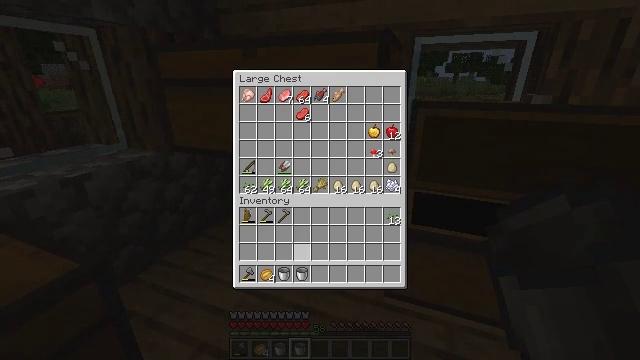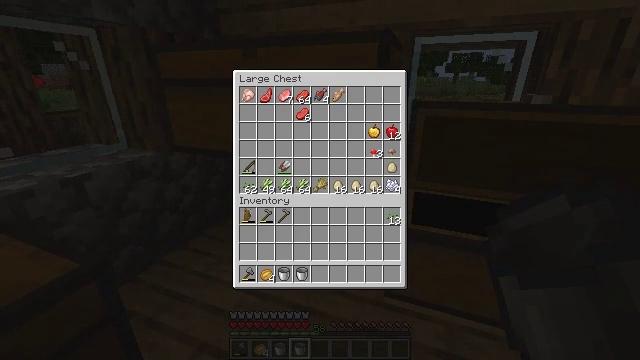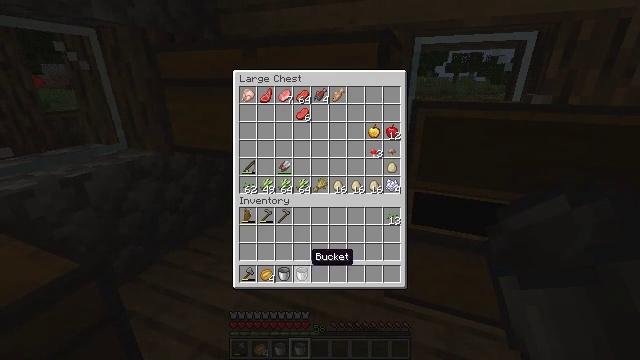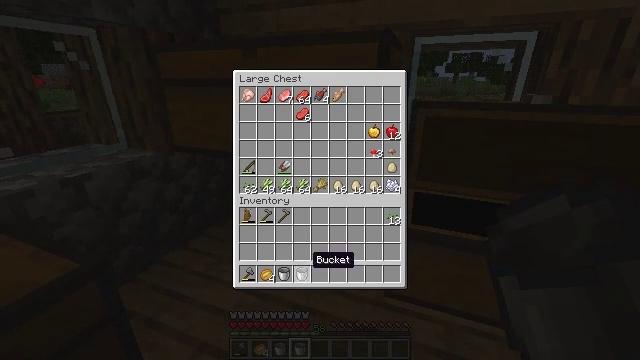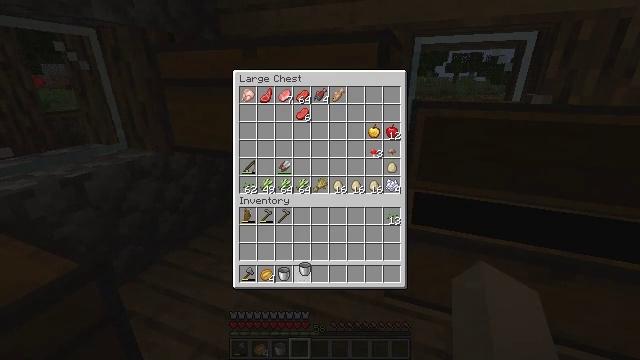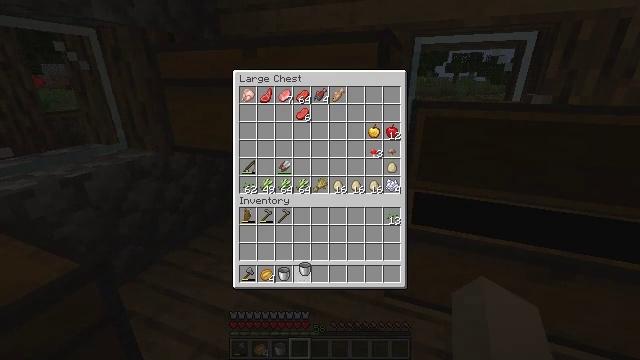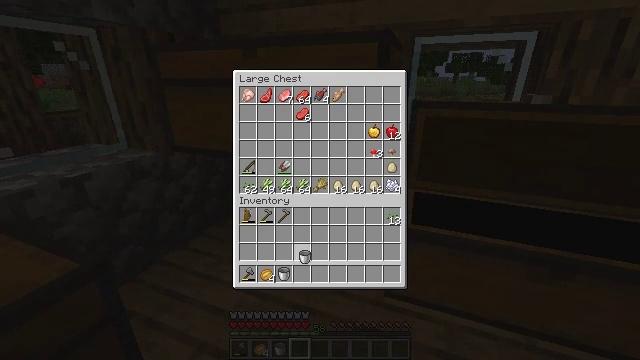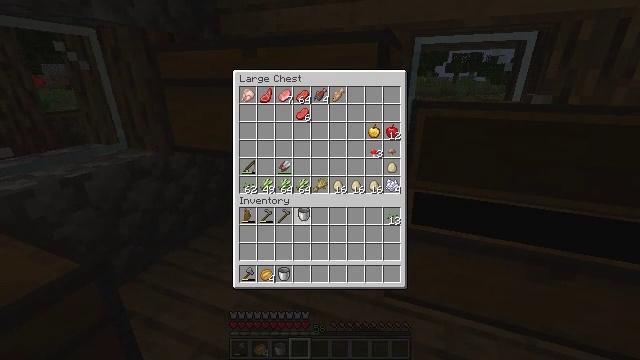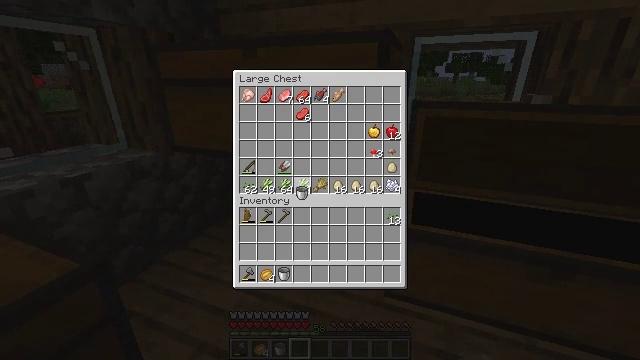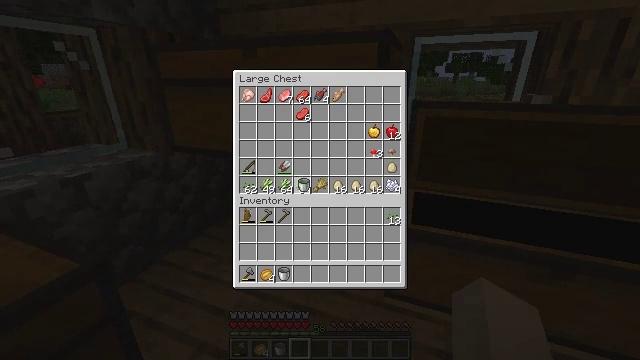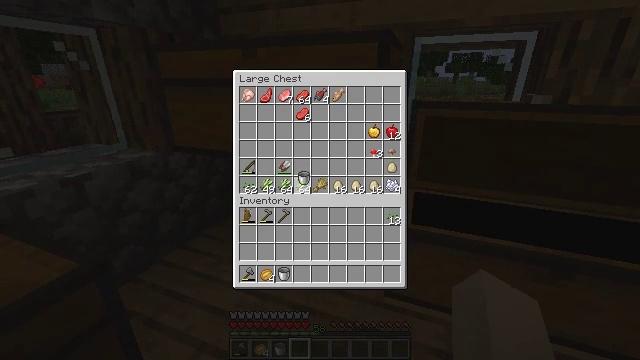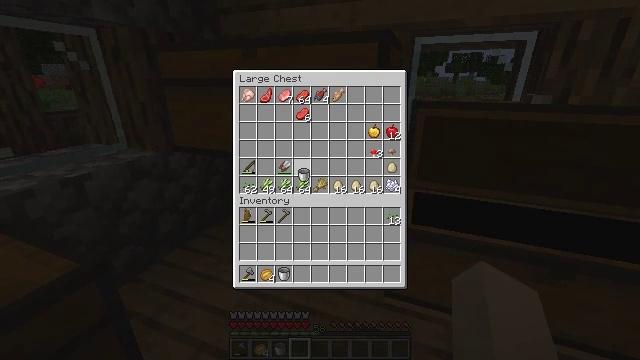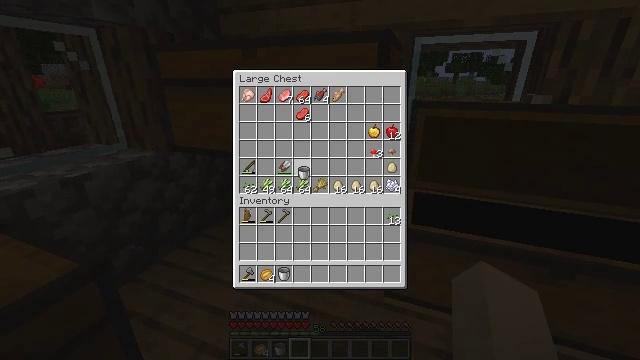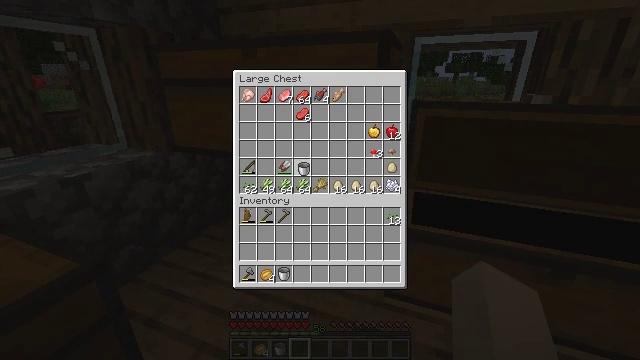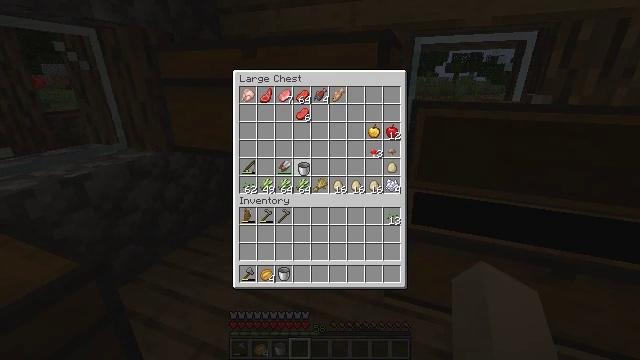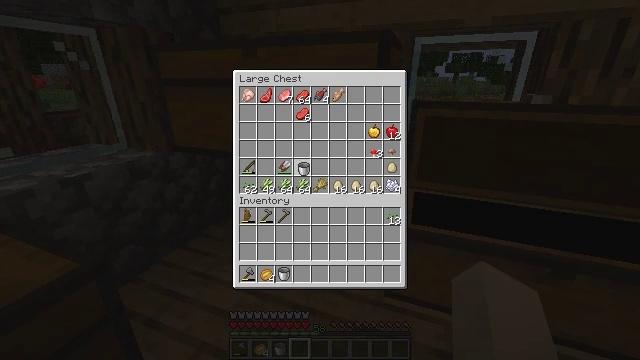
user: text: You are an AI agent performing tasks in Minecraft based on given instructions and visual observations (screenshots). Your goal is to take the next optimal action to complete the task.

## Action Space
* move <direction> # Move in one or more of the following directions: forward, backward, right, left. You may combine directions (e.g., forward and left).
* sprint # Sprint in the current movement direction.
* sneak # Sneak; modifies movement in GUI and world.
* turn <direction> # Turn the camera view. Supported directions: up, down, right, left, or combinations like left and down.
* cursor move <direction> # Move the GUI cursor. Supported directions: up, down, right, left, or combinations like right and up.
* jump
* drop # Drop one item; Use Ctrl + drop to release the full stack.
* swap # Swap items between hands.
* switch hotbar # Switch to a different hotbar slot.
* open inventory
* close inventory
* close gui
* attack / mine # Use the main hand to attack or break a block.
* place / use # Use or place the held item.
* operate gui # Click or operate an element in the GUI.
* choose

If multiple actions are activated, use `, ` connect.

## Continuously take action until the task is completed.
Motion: motion action
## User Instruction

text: Transform a pumpkin into pumpkin seeds via crafting.
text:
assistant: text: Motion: no_op
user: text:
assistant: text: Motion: no_op
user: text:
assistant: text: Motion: no_op
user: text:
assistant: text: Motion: operate gui
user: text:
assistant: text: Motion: operate gui
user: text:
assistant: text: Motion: cursor move up, operate gui
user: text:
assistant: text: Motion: cursor move up
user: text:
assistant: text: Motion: cursor move up
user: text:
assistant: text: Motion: cursor move up
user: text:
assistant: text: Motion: cursor move up
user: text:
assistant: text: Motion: no_op
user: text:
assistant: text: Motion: no_op
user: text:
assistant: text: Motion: no_op
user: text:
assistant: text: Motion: operate gui
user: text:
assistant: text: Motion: operate gui
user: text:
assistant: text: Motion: operate gui
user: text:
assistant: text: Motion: no_op
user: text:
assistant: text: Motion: cursor move down
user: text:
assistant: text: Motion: cursor move down
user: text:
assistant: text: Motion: cursor move down
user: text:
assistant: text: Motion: cursor move down
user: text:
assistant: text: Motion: cursor move down
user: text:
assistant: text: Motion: cursor move down
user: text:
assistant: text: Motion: cursor move down
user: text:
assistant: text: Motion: no_op
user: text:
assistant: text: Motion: no_op
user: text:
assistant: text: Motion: no_op
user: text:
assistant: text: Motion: operate gui
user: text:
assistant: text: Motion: operate gui
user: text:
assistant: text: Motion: operate gui